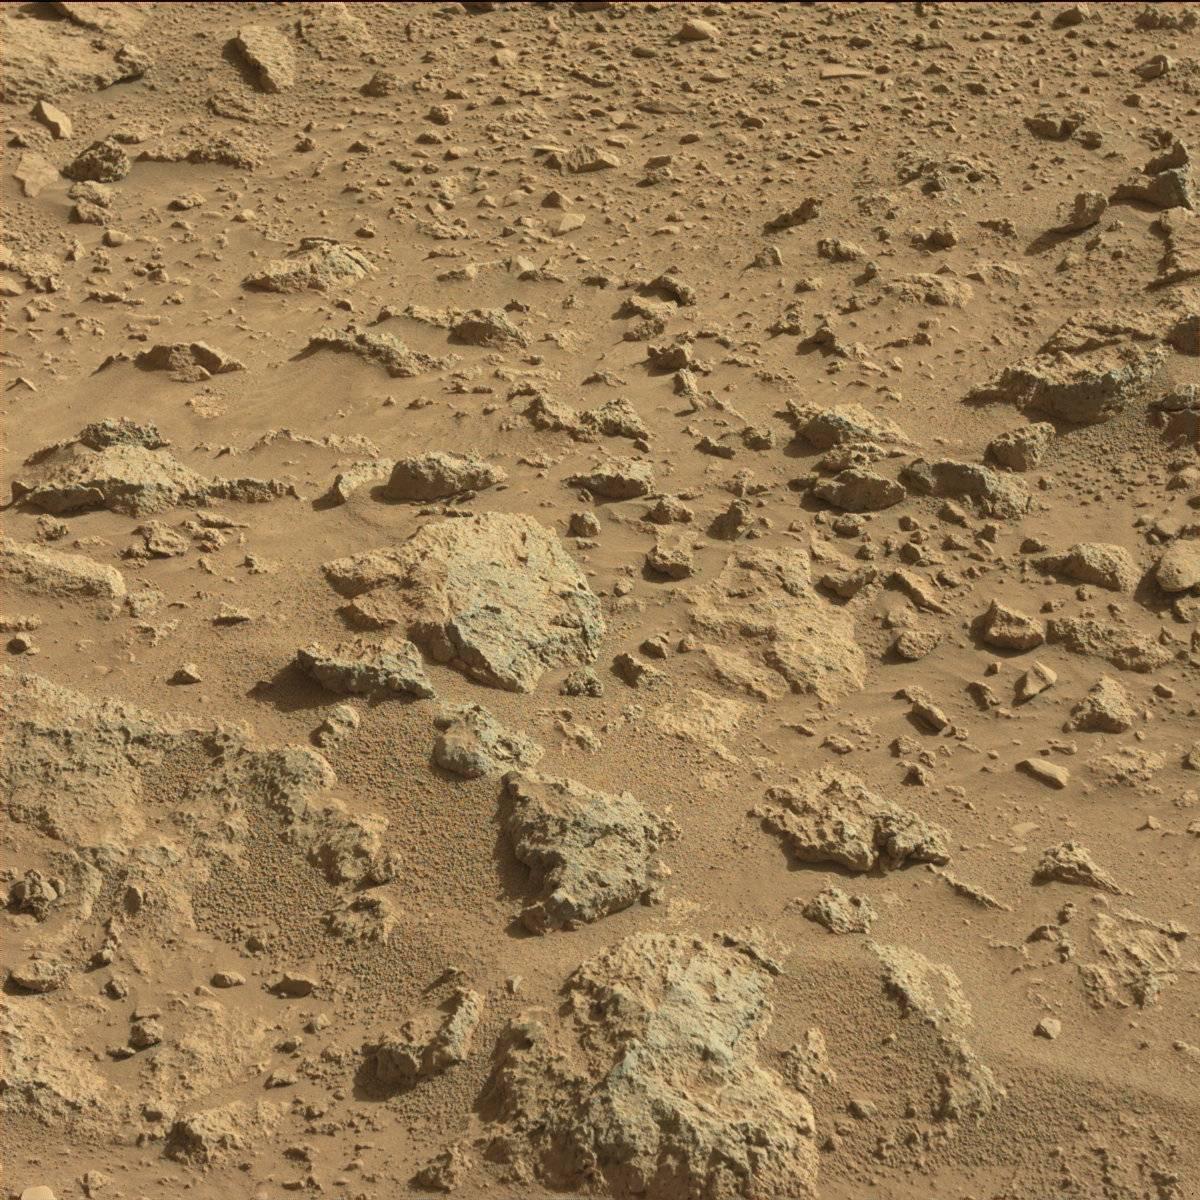
Terrain classes present: Bedrock, Sand / Soil